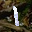
Label: 1